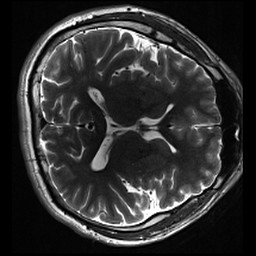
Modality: inplaneT2
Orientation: axial